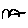
Label: bird